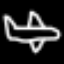
Label: airplane